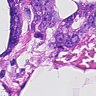
Metastatic tissue present: yes